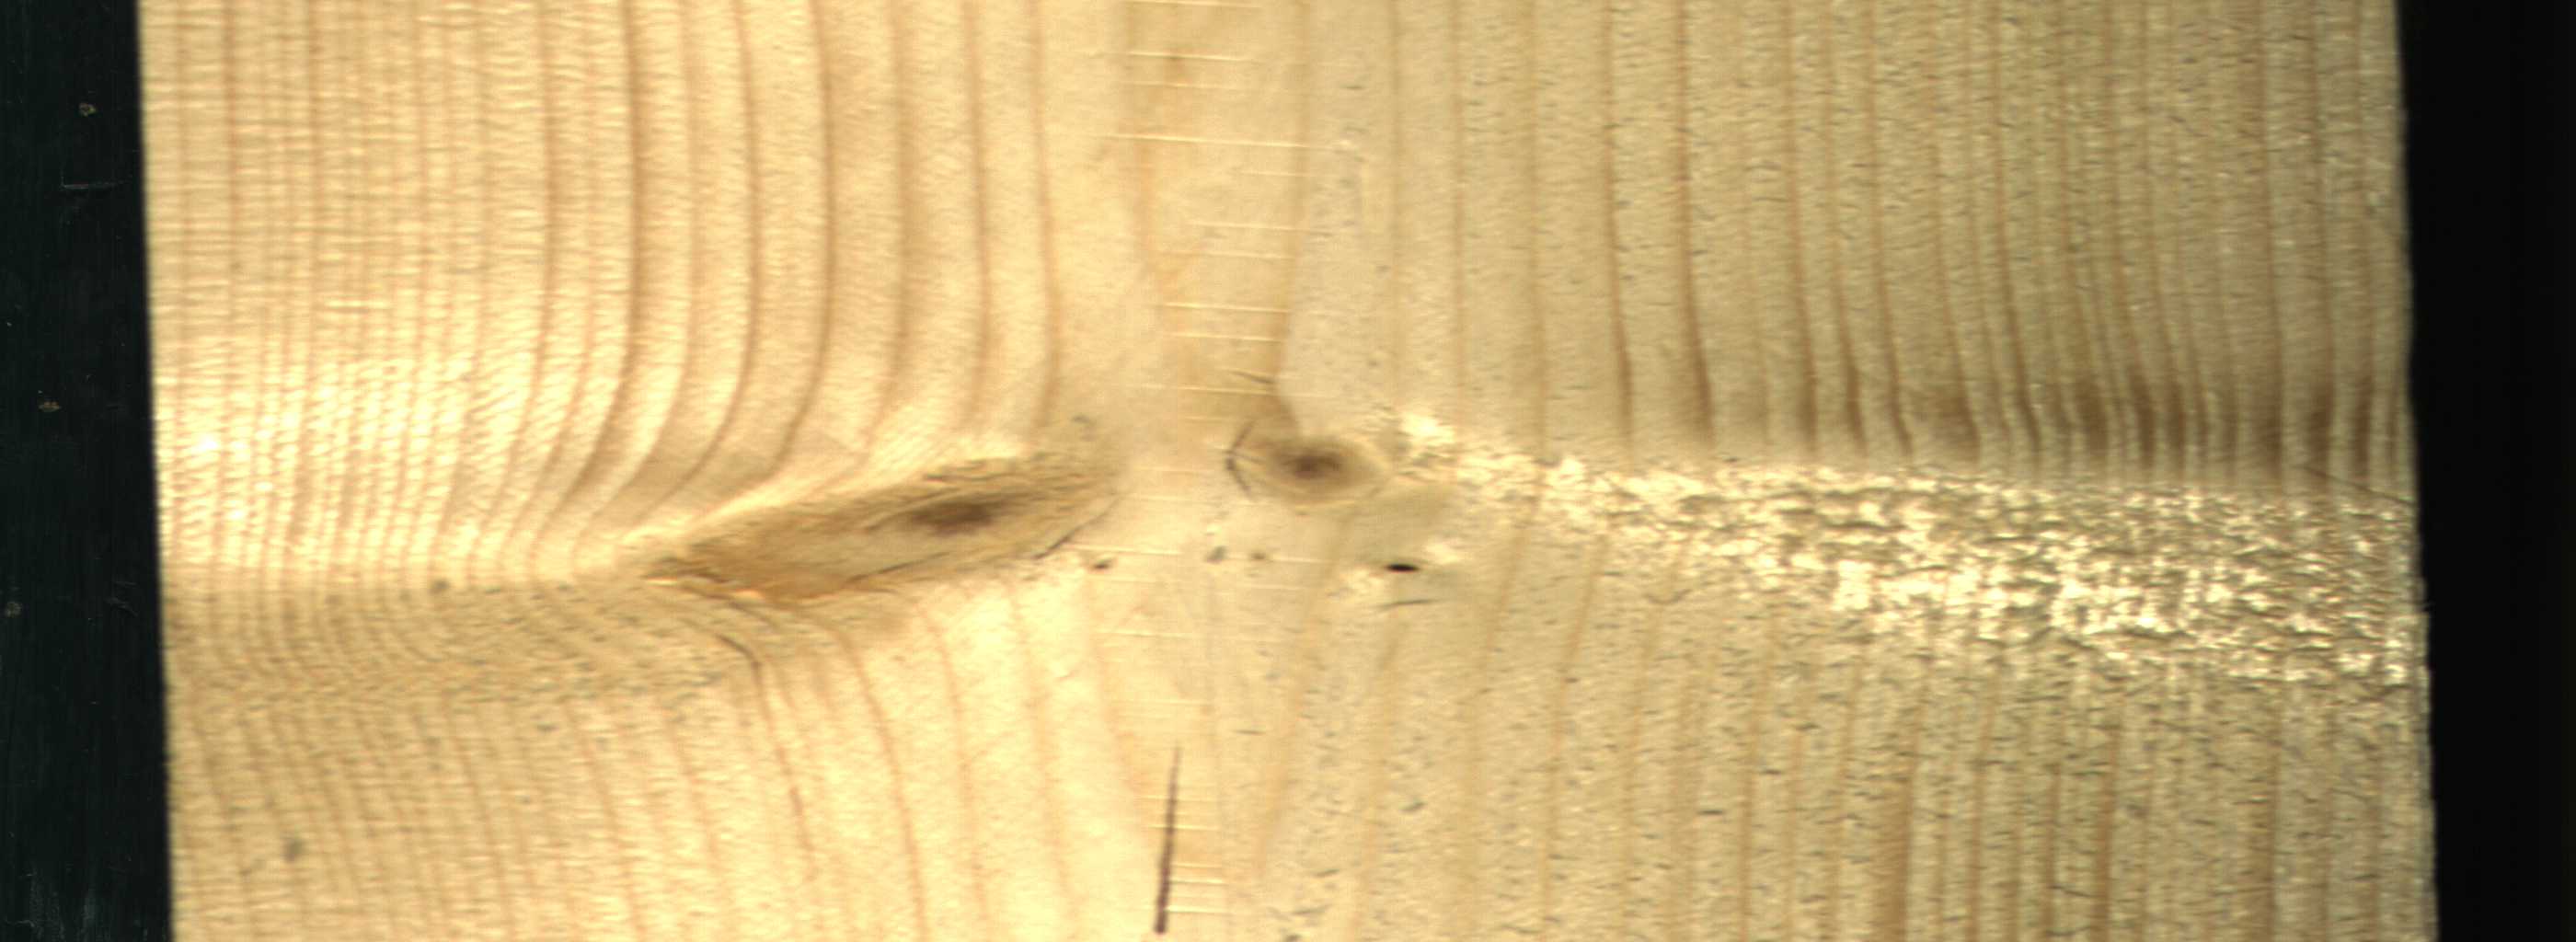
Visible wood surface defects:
Crack
Dead_Knot
Live_Knot
Live_Knot